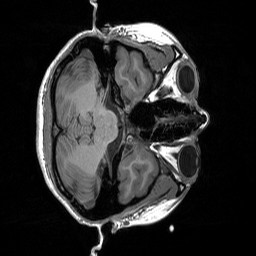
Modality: T1w
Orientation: axial
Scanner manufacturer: siemens
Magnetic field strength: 3 T
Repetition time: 1.76 s
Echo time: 0.0022 s